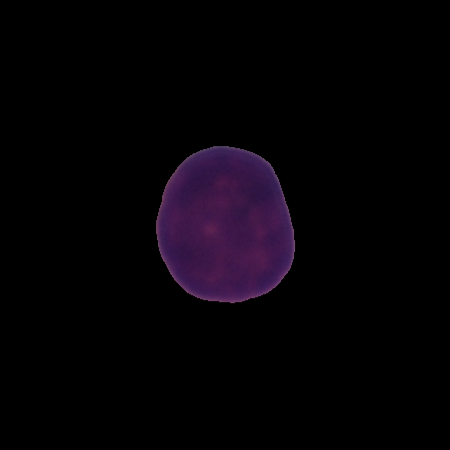
Label: healthy